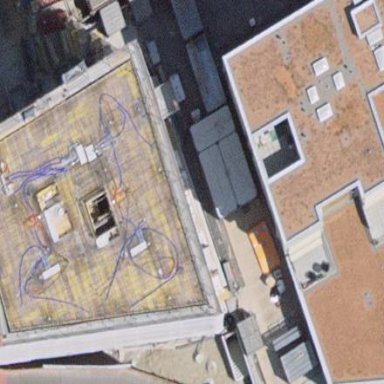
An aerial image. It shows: Residential building with flat roof.